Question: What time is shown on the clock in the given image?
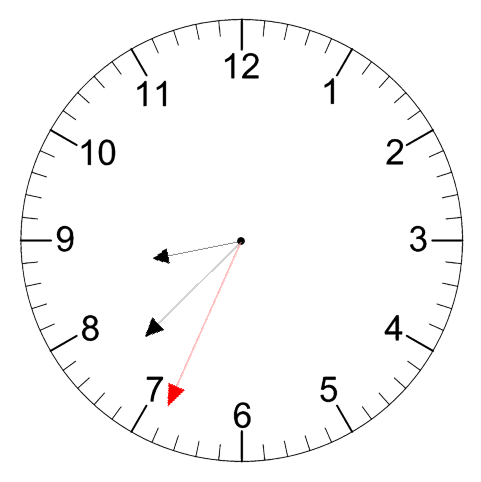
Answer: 08:37:34